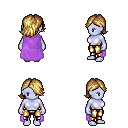
a pixel art fantasy rpg character, female body template, dark elf, purple skin, lavender cape, gold greaves, blonde swoop hairstyle, four views (front, back, left, right), 2x2 character sprite sheet, small pixel art, hard edges, no anti-aliasing